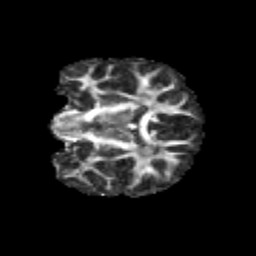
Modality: FA
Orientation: coronal
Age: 12
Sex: female
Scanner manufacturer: siemens
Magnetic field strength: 3 T
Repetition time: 3.8 s
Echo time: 0.07 s